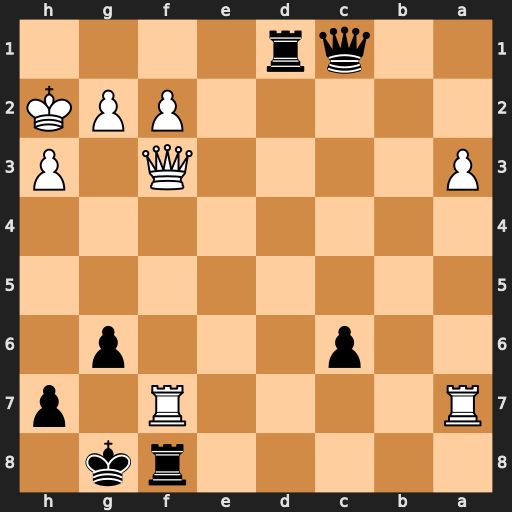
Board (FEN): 5rk1/R4R1p/2p3p1/8/8/P4Q1P/5PPK/2qr4
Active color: b
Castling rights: -
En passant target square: -
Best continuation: Rh1+ Kg3 Qg5+ Qg4 Qxg4+